Field crop: maize
Growth stage: 2
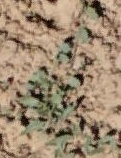
Species: convolvulus